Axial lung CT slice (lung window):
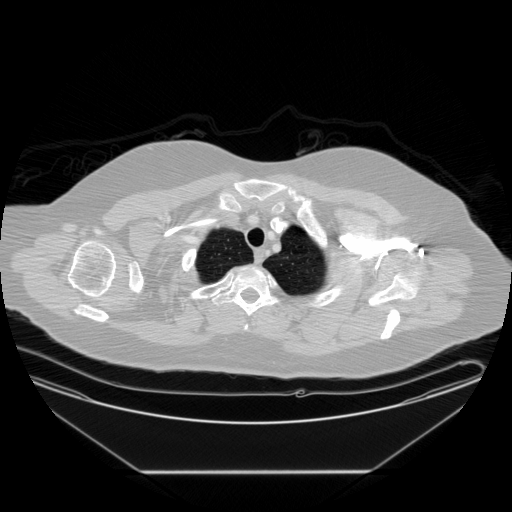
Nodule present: no